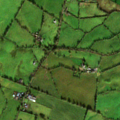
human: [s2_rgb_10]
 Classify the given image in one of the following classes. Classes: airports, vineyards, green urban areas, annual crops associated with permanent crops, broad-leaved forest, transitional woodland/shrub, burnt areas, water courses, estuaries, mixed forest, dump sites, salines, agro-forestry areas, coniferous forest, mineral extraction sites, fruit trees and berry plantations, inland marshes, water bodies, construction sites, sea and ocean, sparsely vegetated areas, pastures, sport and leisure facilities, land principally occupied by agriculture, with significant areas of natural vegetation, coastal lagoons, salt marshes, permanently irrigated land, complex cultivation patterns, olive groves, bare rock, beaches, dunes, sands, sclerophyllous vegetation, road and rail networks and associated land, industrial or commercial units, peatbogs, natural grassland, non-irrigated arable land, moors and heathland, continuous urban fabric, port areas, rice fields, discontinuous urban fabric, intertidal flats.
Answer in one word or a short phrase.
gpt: pastures